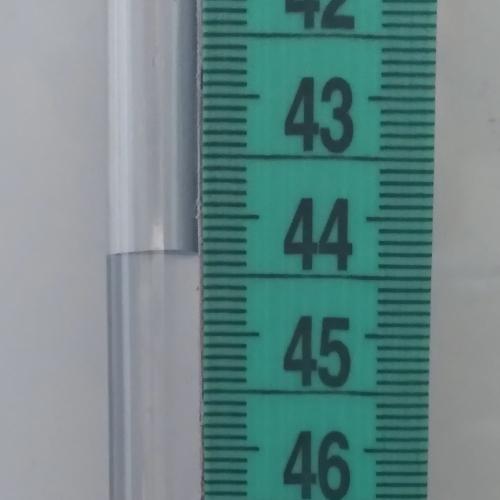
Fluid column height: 44.3 cm